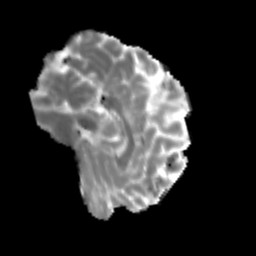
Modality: MD
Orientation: sagittal
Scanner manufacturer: siemens
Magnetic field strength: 3 T
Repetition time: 3.6 s
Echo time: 0.092 s